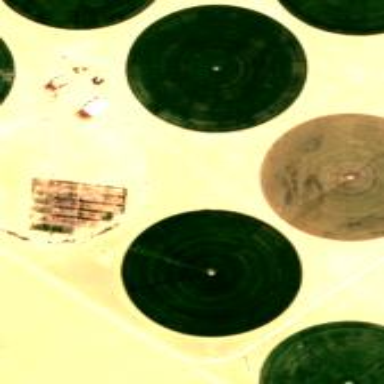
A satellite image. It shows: Irrigation pivot.